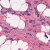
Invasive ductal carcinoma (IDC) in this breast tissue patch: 1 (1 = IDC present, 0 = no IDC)